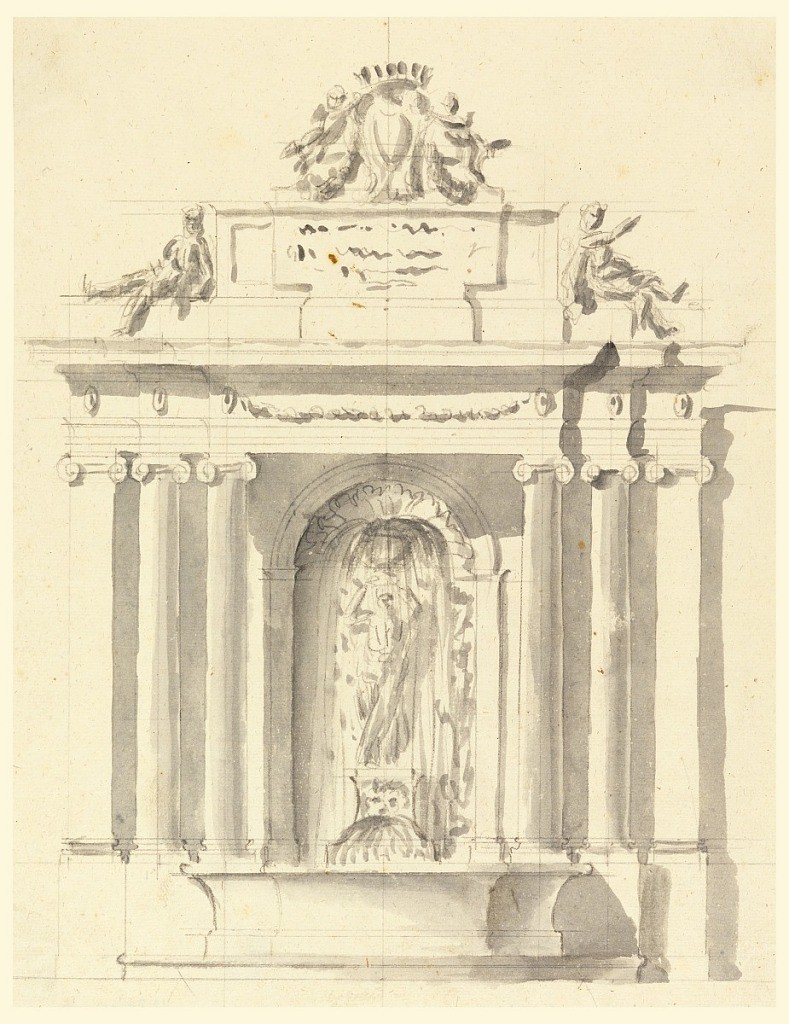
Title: Wall Fountain
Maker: Giuseppe Valadier, Italian, 1762–1839
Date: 1775
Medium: Graphite, brush and gray wash on laid paper
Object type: Drawing
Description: Design for a fountain with three columns on each side; sculptural figures above entablature.